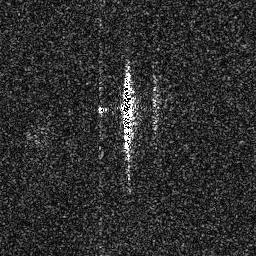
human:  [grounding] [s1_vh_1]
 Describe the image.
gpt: In the satellite image, there is  <ref>1 large ship </ref> <box>[[46, 24, 53, 62, 0]]</box> located at center.